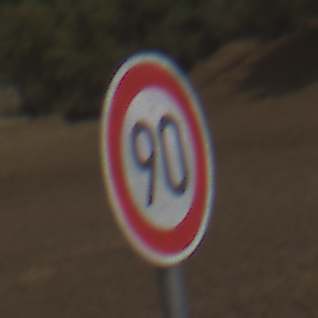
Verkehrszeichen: Geschwindigkeit90
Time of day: MorningAfternoon
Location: Outdoor (Nature)
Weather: PartlyCloudy
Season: NotSpecified
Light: Natural